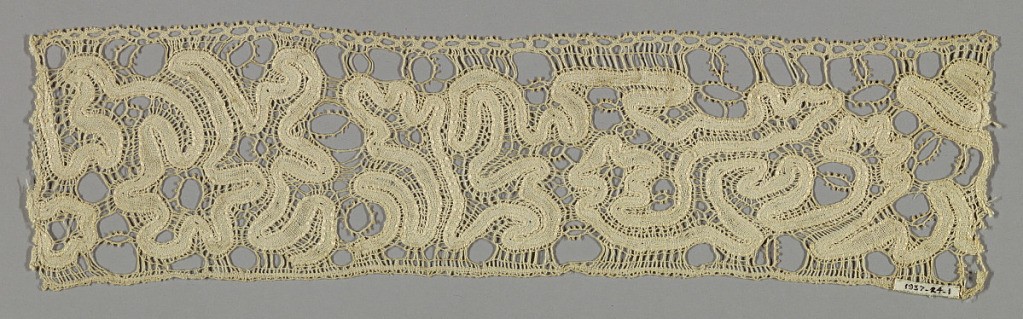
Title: Band
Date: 18th century
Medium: linen Technique: bobbin made continuous tape with bars added
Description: Band of white linen bobbin lace with wavy tape like pattern.